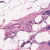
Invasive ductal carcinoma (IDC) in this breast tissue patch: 0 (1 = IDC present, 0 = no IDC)